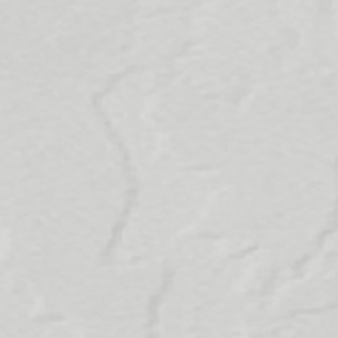
Label: other